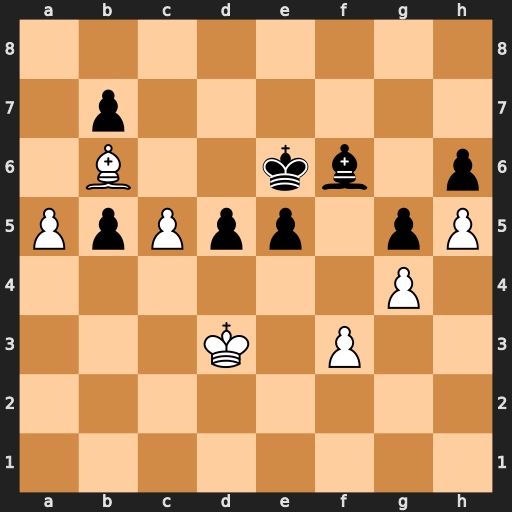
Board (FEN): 8/1p6/1B2kb1p/PpPpp1pP/6P1/3K1P2/8/8
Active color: w
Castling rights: -
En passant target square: -
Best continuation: c6 bxc6 a6